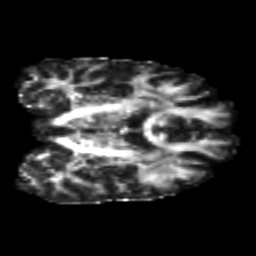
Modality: FA
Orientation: coronal
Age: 23
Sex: male
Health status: healthy
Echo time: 0.074 s